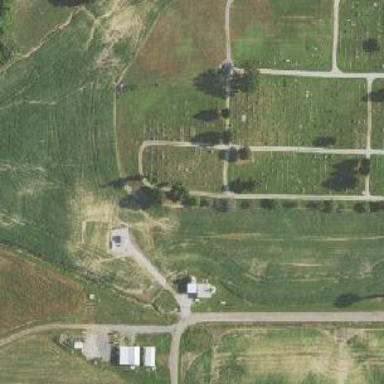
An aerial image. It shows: Graveyard.